Field crop: tomato
Growth stage: 1
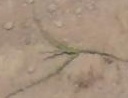
Species: cyperus